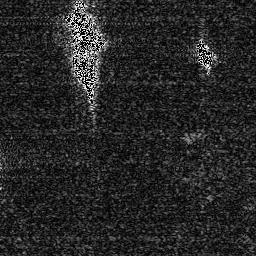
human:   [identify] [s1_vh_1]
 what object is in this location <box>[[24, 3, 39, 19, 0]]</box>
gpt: <ref>1 medium ship at the top</ref>